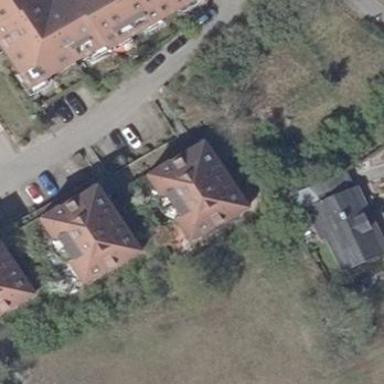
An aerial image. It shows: Residential building with pyramidal roof shape.